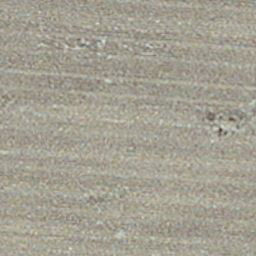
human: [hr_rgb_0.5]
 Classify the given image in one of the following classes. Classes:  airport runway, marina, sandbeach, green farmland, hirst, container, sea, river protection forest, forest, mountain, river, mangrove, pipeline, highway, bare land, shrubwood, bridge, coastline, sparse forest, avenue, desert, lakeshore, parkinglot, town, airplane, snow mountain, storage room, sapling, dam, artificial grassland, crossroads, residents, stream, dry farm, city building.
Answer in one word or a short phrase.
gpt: dry farm